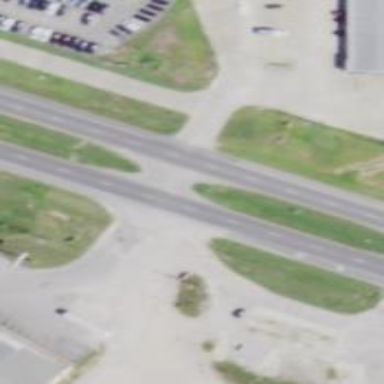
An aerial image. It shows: Primary highway with asphalt surface. It is dual carriageway.